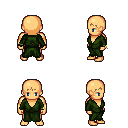
a pixel art fantasy rpg character, male body template, human, tanned skin, green robe, magenta pants, plain hairstyle, bracelets, four views (front, back, left, right), 2x2 character sprite sheet, small pixel art, hard edges, no anti-aliasing